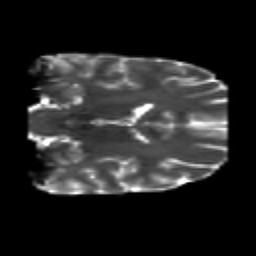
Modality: T2w
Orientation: coronal
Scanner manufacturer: siemens
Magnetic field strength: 3 T
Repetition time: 6.8 s
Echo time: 0.093 s